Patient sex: F
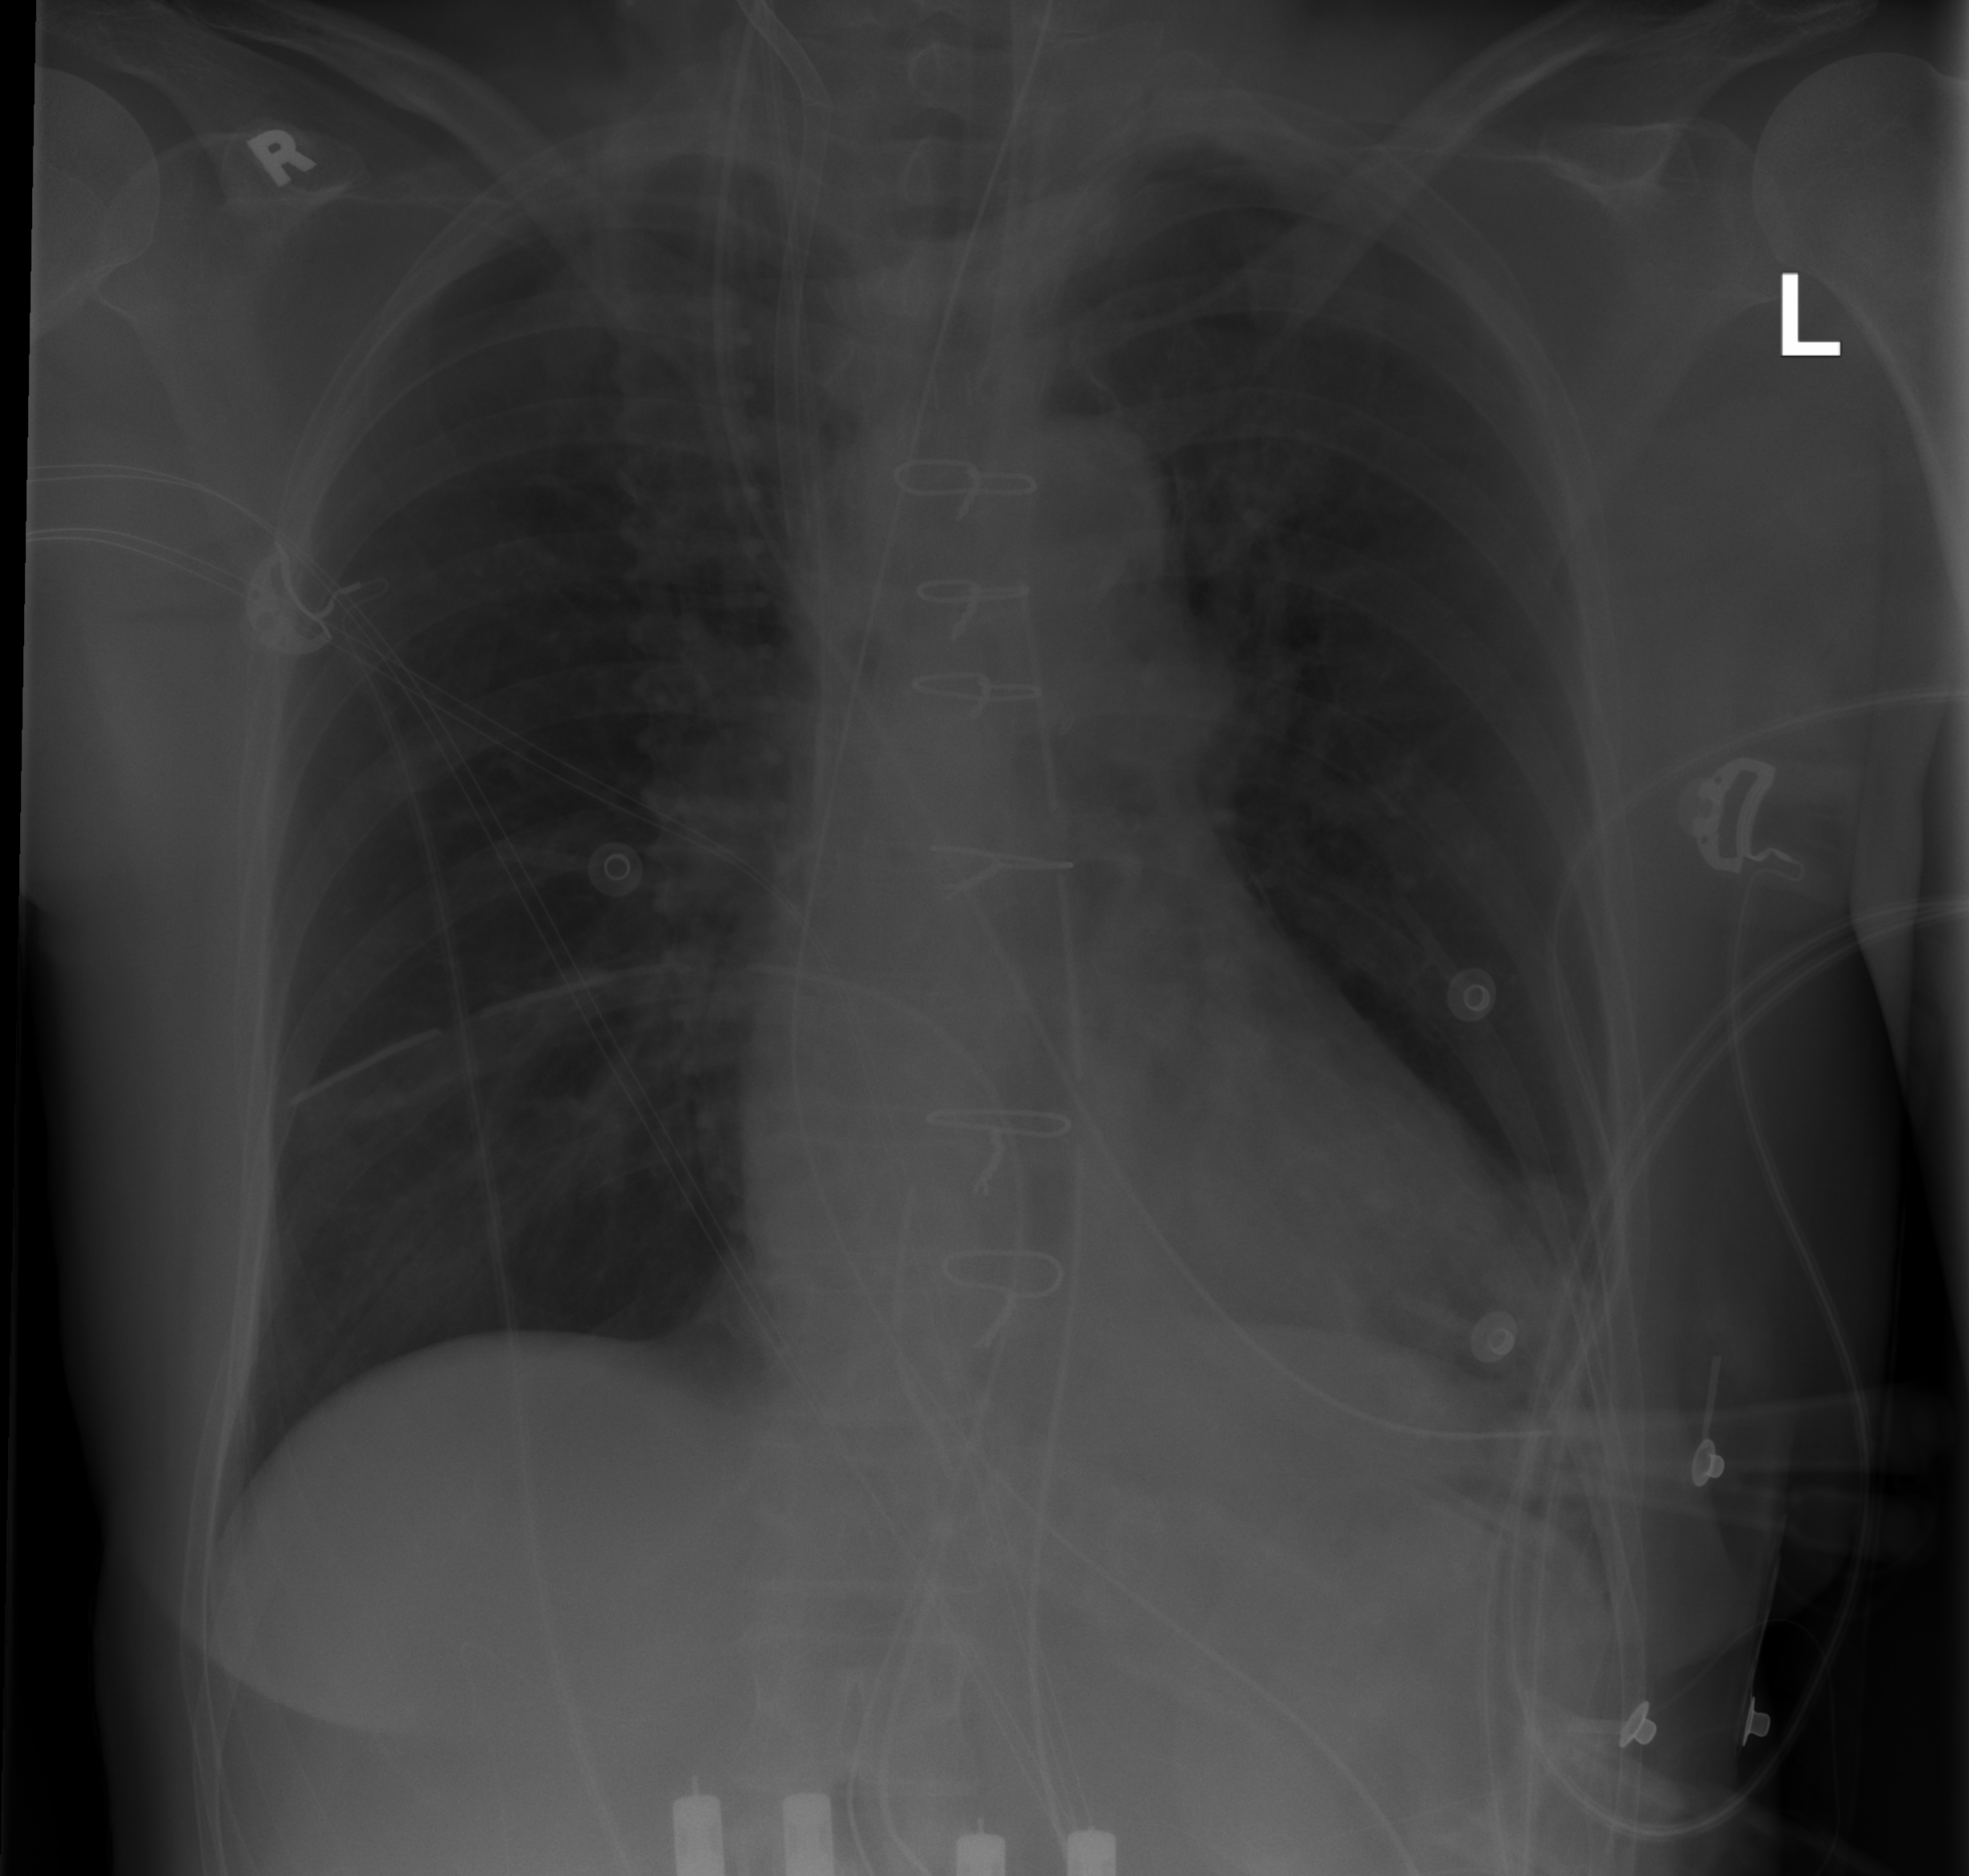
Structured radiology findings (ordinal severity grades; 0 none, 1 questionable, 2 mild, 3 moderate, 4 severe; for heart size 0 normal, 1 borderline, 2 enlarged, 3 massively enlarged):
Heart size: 0
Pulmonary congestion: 0
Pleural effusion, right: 0
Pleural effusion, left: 0
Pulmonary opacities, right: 0
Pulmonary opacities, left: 0
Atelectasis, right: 0
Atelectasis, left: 1